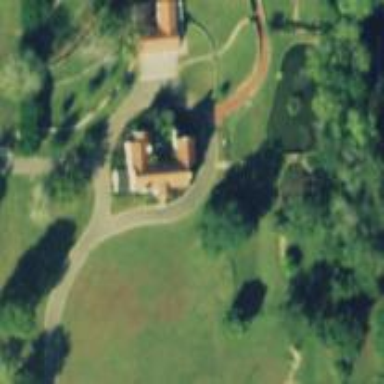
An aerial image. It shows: Historic manor.